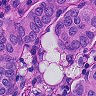
Metastatic tissue present: yes